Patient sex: M
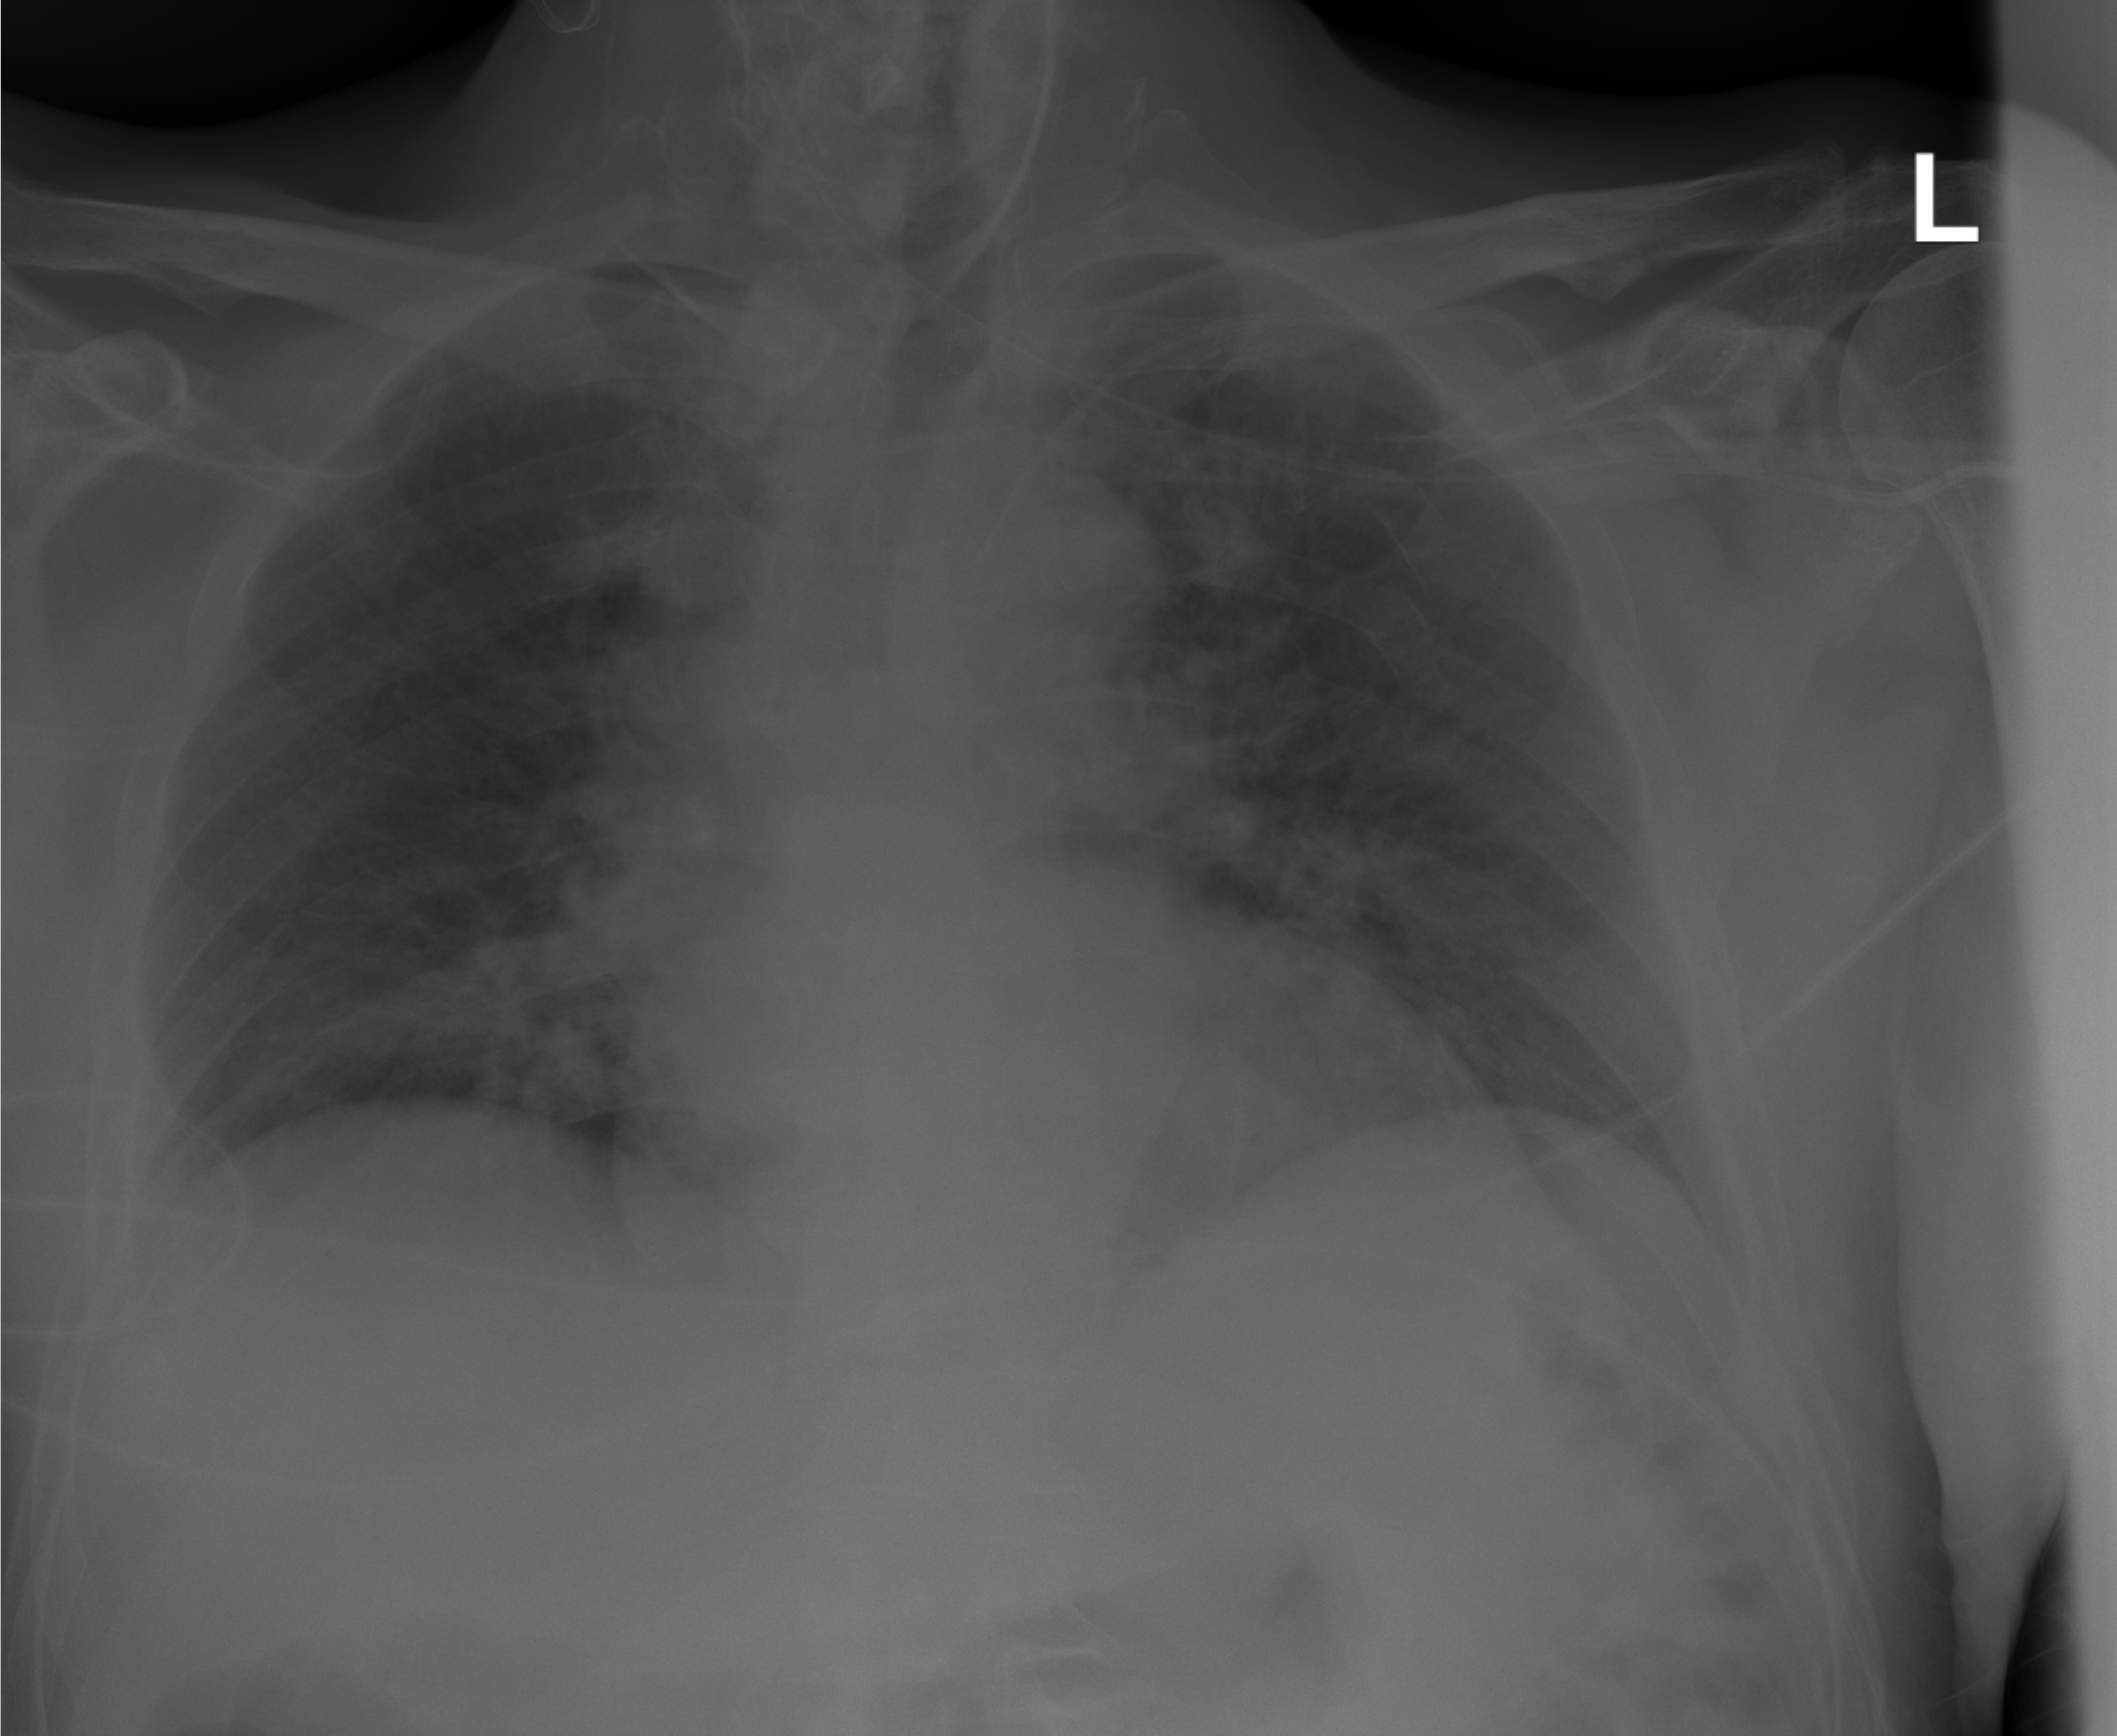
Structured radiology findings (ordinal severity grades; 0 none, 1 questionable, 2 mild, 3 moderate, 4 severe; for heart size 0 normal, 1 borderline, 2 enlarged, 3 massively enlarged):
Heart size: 0
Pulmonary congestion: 2
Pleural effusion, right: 0
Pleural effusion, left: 0
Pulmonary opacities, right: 1
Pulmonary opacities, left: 1
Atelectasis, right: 0
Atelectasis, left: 0